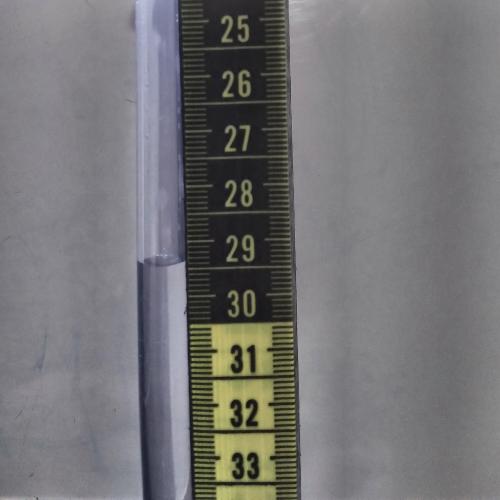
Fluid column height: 29.4 cm